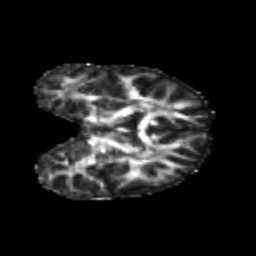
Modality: FA
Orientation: coronal
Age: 21
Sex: female
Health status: healthy
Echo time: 0.074 s